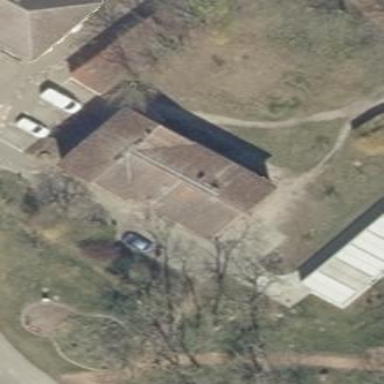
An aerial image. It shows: School building with gabled roof.